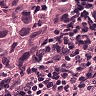
Metastatic tissue present: yes